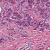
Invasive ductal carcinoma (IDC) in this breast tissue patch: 1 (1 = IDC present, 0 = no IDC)